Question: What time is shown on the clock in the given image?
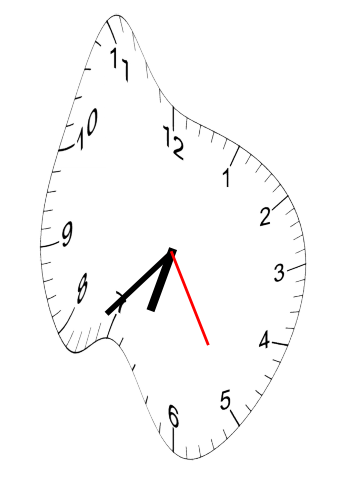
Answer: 06:37:25